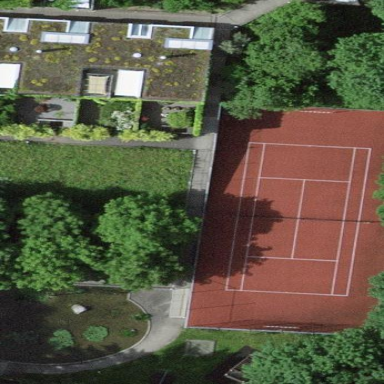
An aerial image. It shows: Tennis court on the leisure land pitch.